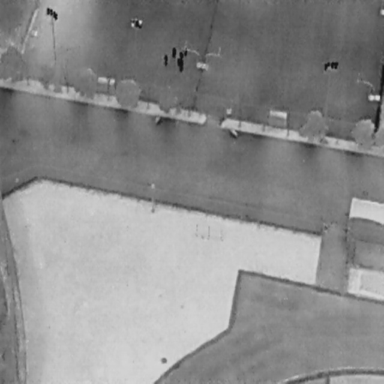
There are six People in the infrared image.